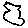
Label: cloud